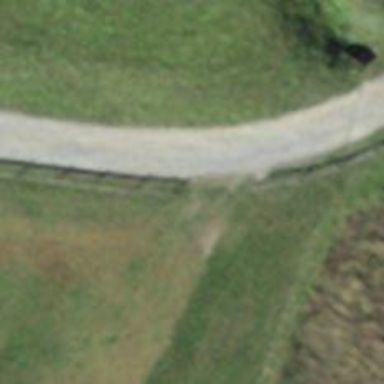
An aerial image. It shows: Grass track with grade4 quality surface.